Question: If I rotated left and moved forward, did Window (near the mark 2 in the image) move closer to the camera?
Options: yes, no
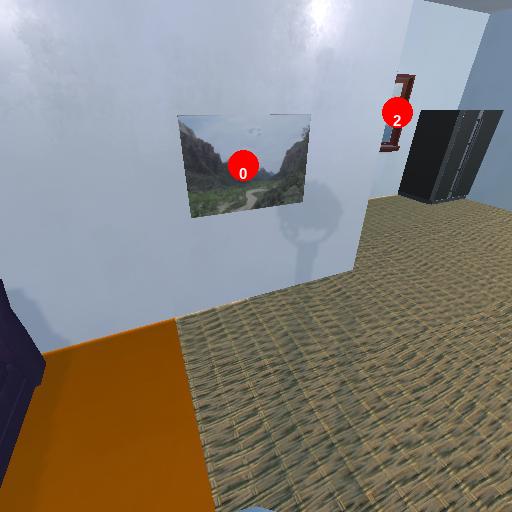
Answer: yes